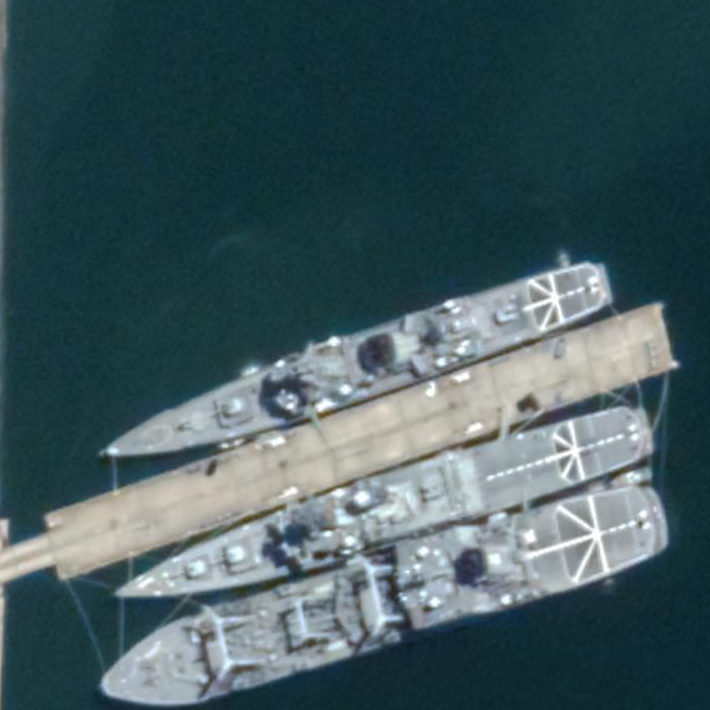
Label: cruiser